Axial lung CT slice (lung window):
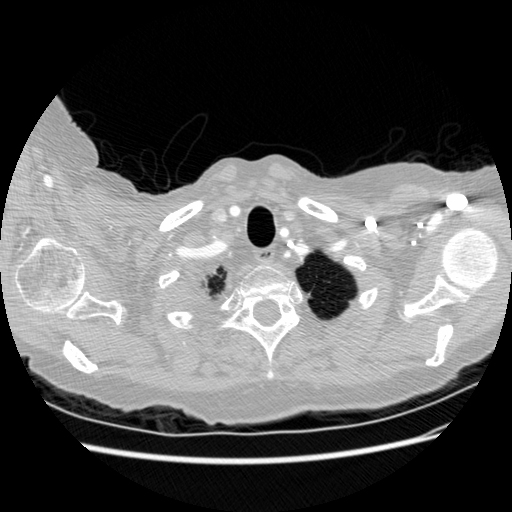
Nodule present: no